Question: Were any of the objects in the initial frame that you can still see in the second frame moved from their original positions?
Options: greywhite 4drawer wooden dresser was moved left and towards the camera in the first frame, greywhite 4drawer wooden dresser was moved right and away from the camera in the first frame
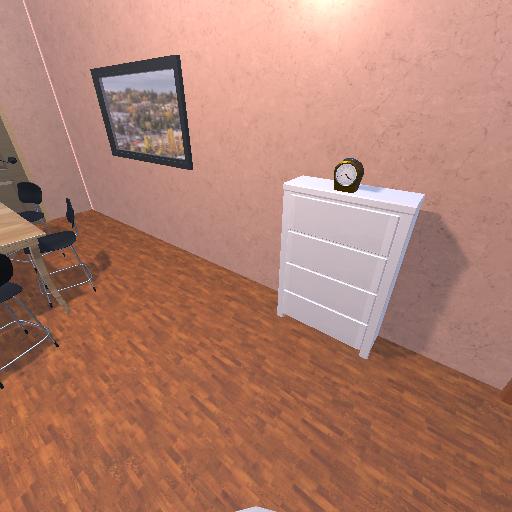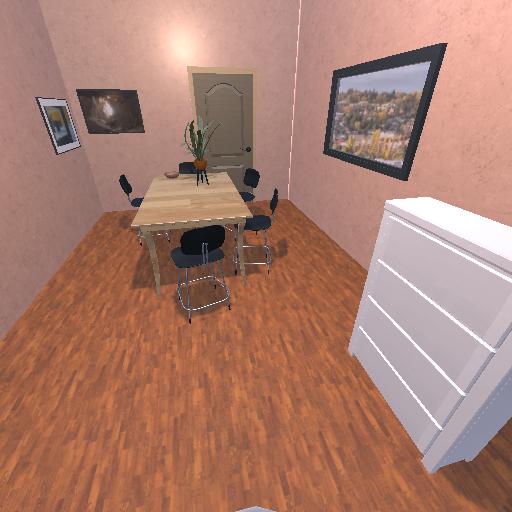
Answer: greywhite 4drawer wooden dresser was moved left and towards the camera in the first frame